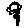
Label: flower